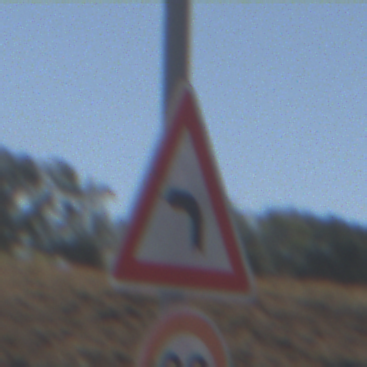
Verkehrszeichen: KurveLinks
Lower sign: Geschwindigkeit80
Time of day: Midday
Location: Outdoor (RoadRail)
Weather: Clear
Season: Summer
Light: Natural